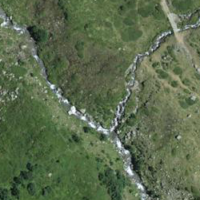
EUNIS habitat code: 26
Species observed at this site:
Polyommatus icarus